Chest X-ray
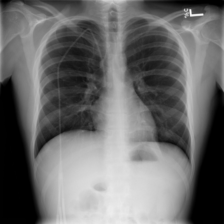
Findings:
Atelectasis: negative
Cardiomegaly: negative
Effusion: negative
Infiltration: negative
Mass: negative
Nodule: negative
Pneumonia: negative
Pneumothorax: negative
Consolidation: negative
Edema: negative
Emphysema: negative
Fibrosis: negative
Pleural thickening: negative
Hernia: negative